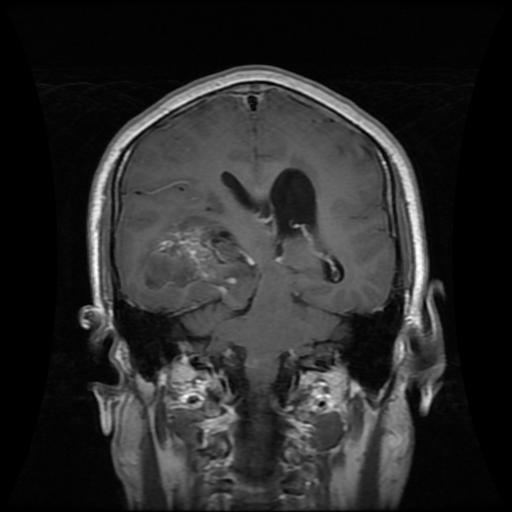
Label: glioma